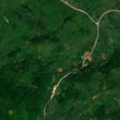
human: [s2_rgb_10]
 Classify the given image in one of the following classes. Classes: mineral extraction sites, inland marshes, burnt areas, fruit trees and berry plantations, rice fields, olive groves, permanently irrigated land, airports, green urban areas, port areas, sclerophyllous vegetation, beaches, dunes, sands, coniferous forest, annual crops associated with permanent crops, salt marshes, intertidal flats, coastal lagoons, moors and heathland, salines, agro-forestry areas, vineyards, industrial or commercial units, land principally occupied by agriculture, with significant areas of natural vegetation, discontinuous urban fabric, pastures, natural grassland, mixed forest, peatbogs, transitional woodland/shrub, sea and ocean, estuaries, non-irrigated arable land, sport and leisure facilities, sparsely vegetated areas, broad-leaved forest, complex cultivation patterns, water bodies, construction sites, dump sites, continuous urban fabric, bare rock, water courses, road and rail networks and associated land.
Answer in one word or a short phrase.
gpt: land principally occupied by agriculture, with significant areas of natural vegetation, broad-leaved forest, transitional woodland/shrub